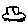
Label: car